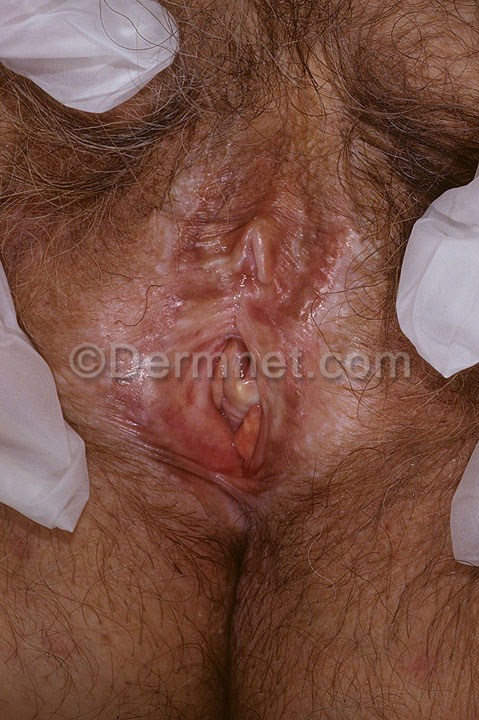
Disease: Psoriasis pictures Lichen Planus and related diseases